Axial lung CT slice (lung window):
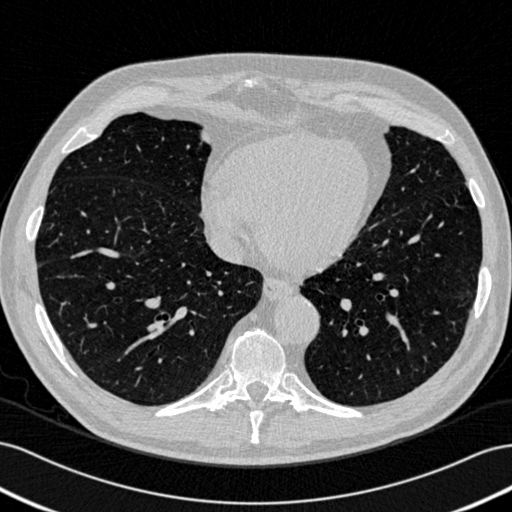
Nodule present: no